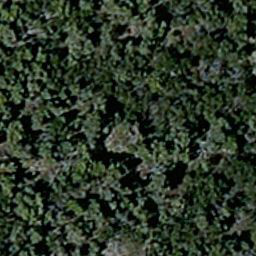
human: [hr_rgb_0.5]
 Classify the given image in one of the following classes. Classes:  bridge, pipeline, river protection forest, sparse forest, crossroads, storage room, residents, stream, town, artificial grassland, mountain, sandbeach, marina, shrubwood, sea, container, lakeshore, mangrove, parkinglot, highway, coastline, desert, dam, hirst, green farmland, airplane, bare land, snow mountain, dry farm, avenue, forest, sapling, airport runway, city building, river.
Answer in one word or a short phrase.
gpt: sparse forest